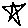
Label: star